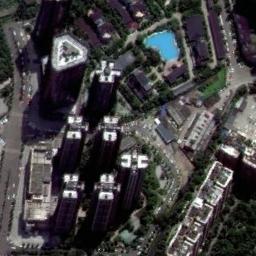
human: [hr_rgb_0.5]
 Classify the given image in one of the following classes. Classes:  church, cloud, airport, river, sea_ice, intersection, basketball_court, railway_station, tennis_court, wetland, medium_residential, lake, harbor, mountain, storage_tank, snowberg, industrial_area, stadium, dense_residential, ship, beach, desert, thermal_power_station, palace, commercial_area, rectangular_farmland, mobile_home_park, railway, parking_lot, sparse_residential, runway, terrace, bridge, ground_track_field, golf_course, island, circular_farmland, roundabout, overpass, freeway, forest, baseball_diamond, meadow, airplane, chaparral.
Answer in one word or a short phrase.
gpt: commercial_area